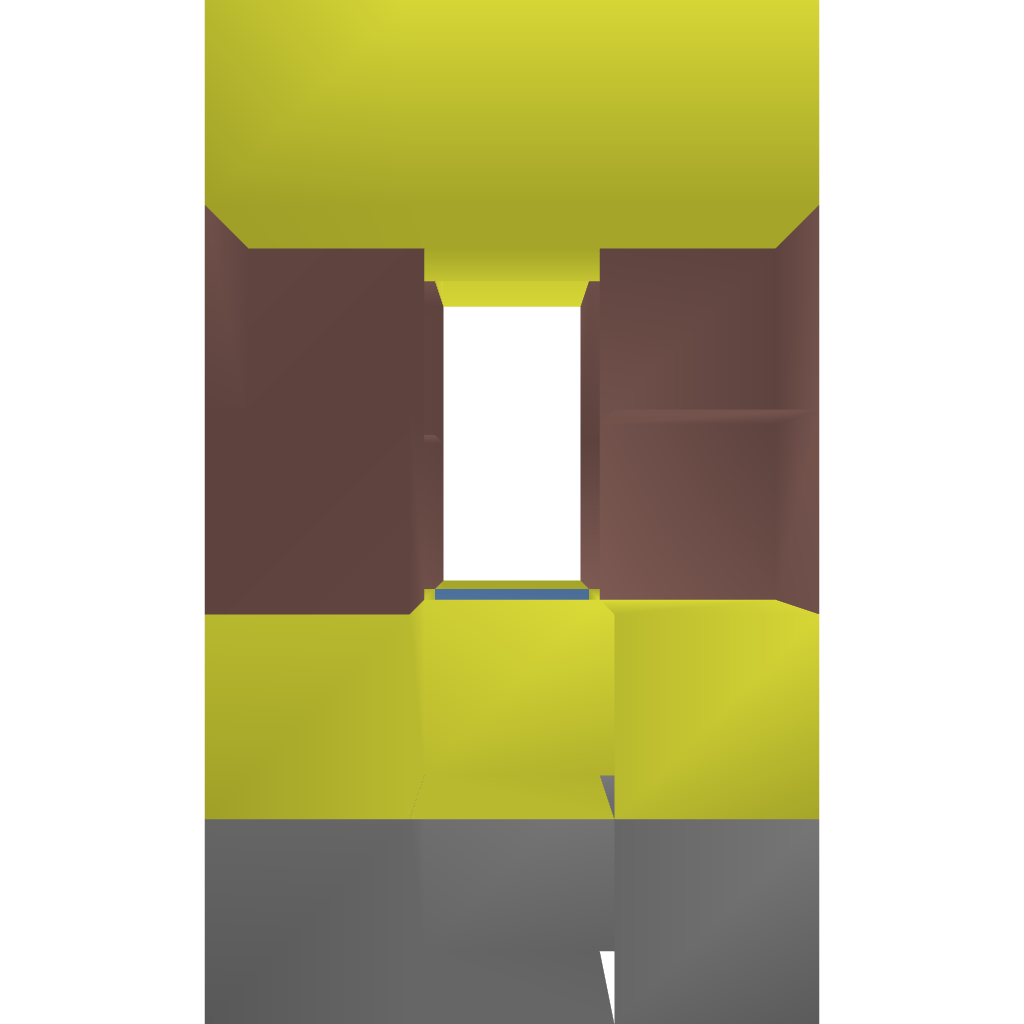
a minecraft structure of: Herobrine's Well bad low quality